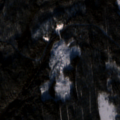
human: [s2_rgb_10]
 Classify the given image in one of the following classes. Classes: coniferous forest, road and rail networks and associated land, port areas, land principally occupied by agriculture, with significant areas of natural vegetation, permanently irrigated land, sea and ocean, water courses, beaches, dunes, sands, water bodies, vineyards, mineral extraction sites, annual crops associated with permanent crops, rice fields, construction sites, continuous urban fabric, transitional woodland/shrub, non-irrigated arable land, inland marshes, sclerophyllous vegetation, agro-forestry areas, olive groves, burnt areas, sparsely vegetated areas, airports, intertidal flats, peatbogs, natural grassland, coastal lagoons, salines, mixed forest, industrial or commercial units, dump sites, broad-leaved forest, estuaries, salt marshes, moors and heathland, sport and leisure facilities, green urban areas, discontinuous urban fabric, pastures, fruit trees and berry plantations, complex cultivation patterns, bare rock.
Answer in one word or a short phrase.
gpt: coniferous forest, mixed forest, transitional woodland/shrub